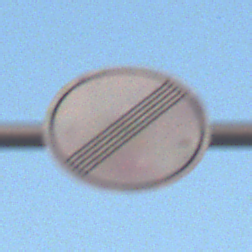
Verkehrszeichen: EndeSaemtlicherBegrenzungen
Umgebung: Outdoor, Nature
Tageszeit: SunriseSunset
Wetter: Clear
Licht: Natural
Jahreszeit: NotSpecified
Kontrast: LowContrast